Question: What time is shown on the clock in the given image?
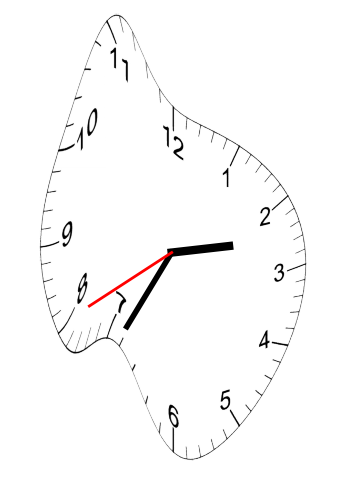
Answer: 02:34:40